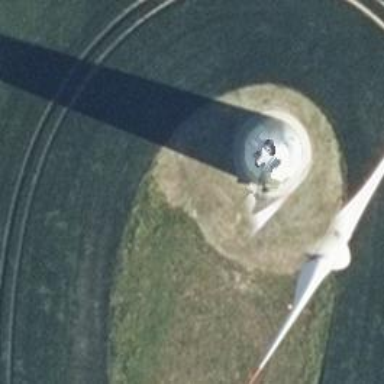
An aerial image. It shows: Wind generator is in the picture.